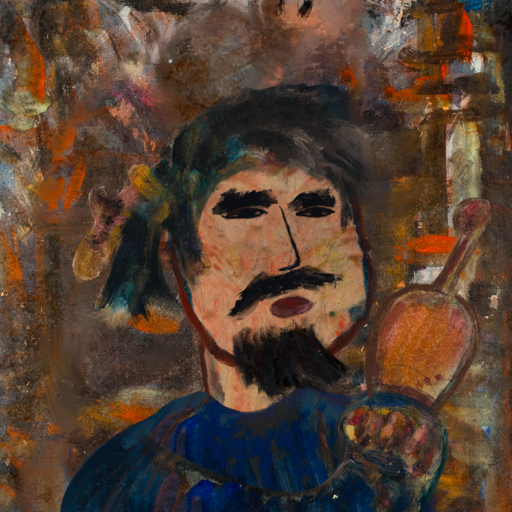
Background: GypsyQueen, Head And Neck Side: Orphan, Face Side: Mosgoul, Bust: Pipe, Hair Side: Pipe, Head Accessory: Blank, Second Necklace: Blank, Necklace: Blank, Baby: Blank